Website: crate-barrel
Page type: account-selection
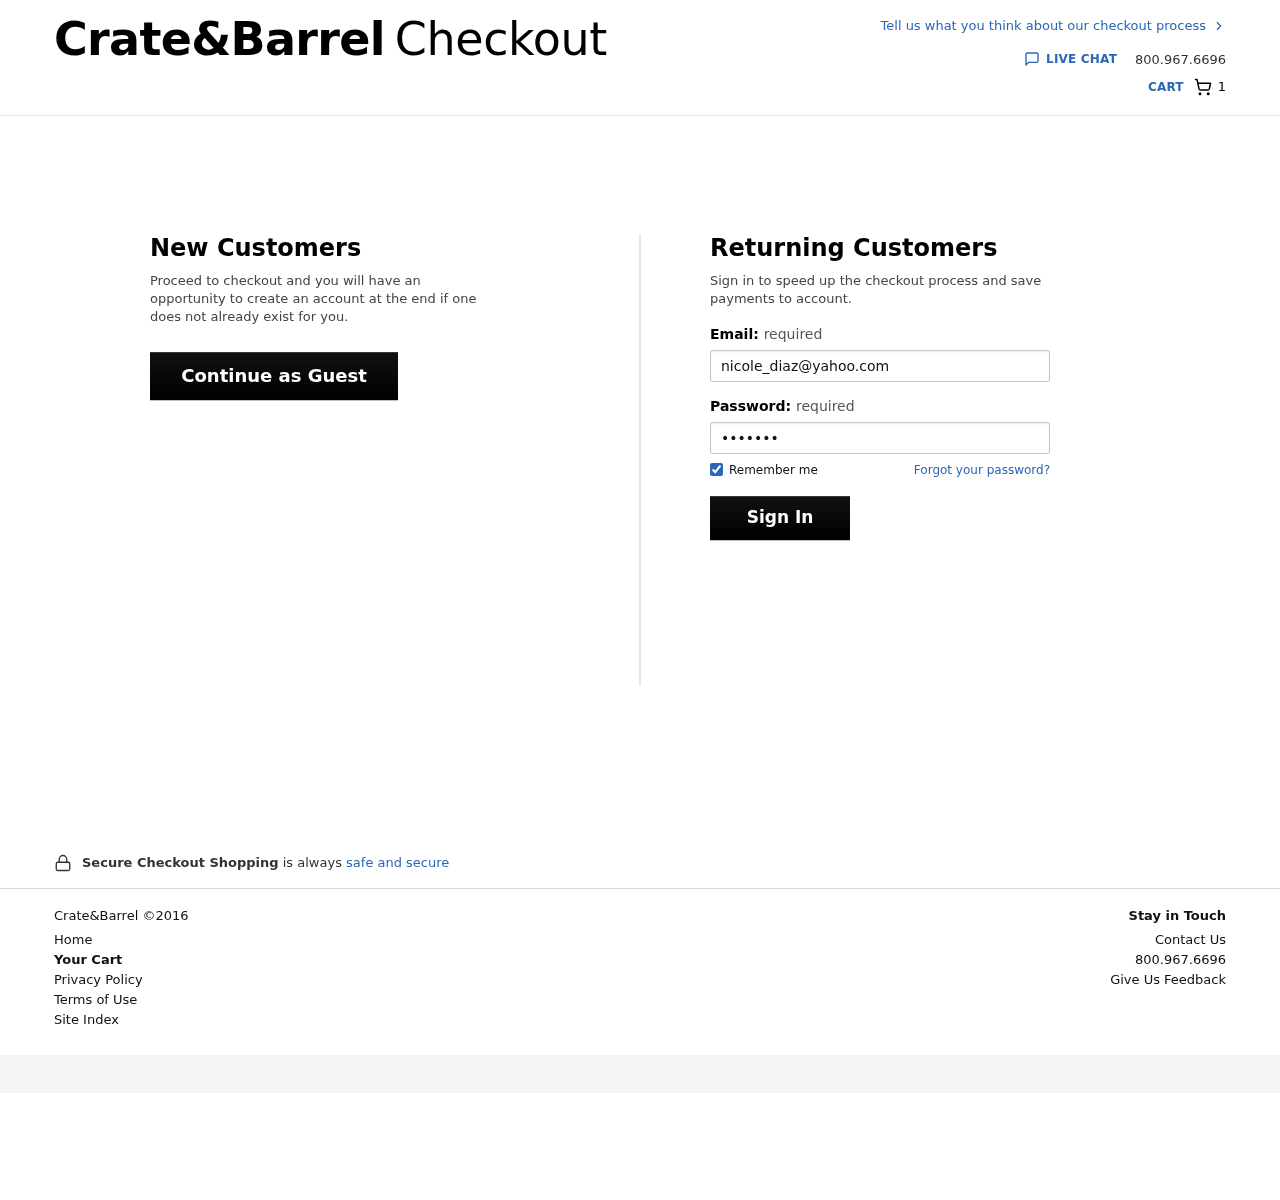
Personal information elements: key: PII_EMAIL
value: nicole_diaz@yahoo.com
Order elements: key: ORDER_NUM_ITEMS
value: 1